Question: In my app i am using Tabs, by default it looks like this:

and now, i want to show different color [like:dark blue] for selected tab in rounded corner shape
I am using below XMLs to create above Tabs
using this to create rounded shape tabs, with white corner, mytab_custom.xml:-
'''
<?xml version="1.0" encoding="UTF-8"?>
<shape xmlns:android="http://schemas.android.com/apk/res/android">
<solid android:color="#44b8ec"/>
<stroke android:width="1dp"
android:color="#ffffff" />
<padding android:left="1dp"
android:top="1dp"
android:right="1dp"
android:bottom="1dp" />
<corners android:bottomRightRadius="7dp" android:bottomLeftRadius="7dp"
android:topLeftRadius="7dp" android:topRightRadius="7dp" />
</shape>
'''
and using this, to show Image in Tabs, tab_contact.xml:
'''
<?xml version="1.0" encoding="utf-8"?>
<selector xmlns:android="http://schemas.android.com/apk/res/android">
<item android:drawable="@drawable/birthday_text"
android:state_selected="true" />
<item android:drawable="@drawable/birthday_text" />
</selector>
'''
tab_indicator.xml:-
'''
<?xml version="1.0" encoding="utf-8"?>
<RelativeLayout xmlns:android="http://schemas.android.com/apk/res/android"
android:layout_width="0dip"
android:layout_height="40dip"
android:layout_weight="1"
android:orientation="vertical"
android:padding="5dp">
<ImageView
android:id="@+id/icon"
android:layout_width="wrap_content"
android:layout_height="wrap_content"
android:layout_centerHorizontal="true"
android:src="@drawable/icon"
/>
</RelativeLayout>
'''
main.xml:-
'''
<?xml version="1.0" encoding="utf-8"?>
<TabHost xmlns:android="http://schemas.android.com/apk/res/android"
android:id="@android:id/tabhost"
android:layout_width="fill_parent"
android:layout_height="fill_parent"
android:background="@drawable/btn_background"
>
<LinearLayout
android:orientation="vertical"
android:layout_width="fill_parent"
android:layout_height="fill_parent"
android:padding="5dp">
<TabWidget
android:id="@android:id/tabs"
android:layout_width="match_parent"
android:layout_height="wrap_content"
android:background="@drawable/check"
/>
<FrameLayout
android:id="@android:id/tabcontent"
android:layout_width="fill_parent"
android:layout_height="match_parent"
android:padding="5dp" />
</LinearLayout>
</TabHost>
'''
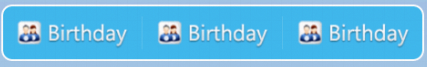
Answer: The problem might lie here:-
'''
<?xml version="1.0" encoding="utf-8"?>
<selector xmlns:android="http://schemas.android.com/apk/res/android">
<item android:drawable="@drawable/birthday_text"
android:state_selected="true" />
<item android:drawable="@drawable/birthday_text" />
</selector>
'''
try using a different image here:-
'''
<item android:drawable="@drawable/birthday_text"
android:state_selected="true" />
'''